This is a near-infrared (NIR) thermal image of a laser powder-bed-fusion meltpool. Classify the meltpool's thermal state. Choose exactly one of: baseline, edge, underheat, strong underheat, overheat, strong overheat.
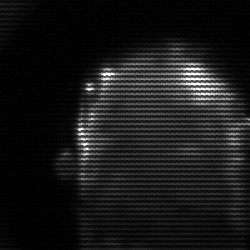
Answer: baseline